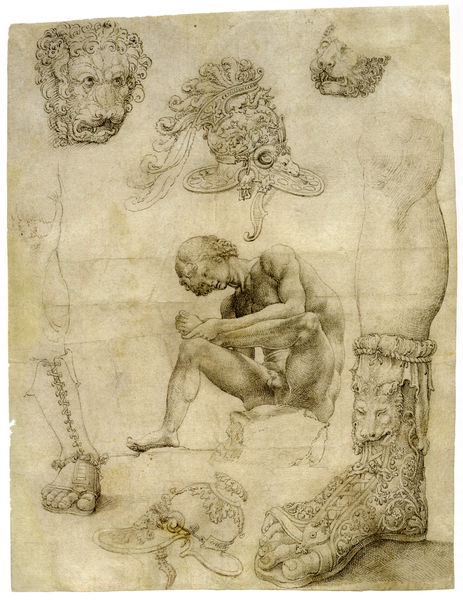
Titel: Der 'Dornauszieher' und Fragmente anderer römischer Bildhauerwerke
Künstler: Jan (gen. Mabuse) Gossaert
Standort: Leiden
Institution: University Library
Schlagwörter: akt, fuß, hand, kopf, körper, mann, nackt, nackter, weiß, braun, grau, schwarz, skizze, zeichnung, bart, gesichter, anatomie, arme, gesicht, kleidung, haare, sitzend, blatt, scheitel, affe, beine, federbusch, bein, füße, papier, studie, detail, muskeln, sandalen, geschlecht, knie, wade, zehen, penis, antike, knabe, maske, schienbein, zeh, helm, stiefel, entwurf, löwenkopf, studien, helme, sandale, jüngling, schnauze, krieger, löwe, skizzen, tierkopf, unterschenkel, untier, michelangelo, hoden, dorn, dornauszieher, schuhwerk, antika, stufien